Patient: sex M, age 32
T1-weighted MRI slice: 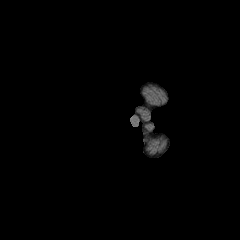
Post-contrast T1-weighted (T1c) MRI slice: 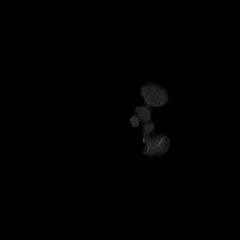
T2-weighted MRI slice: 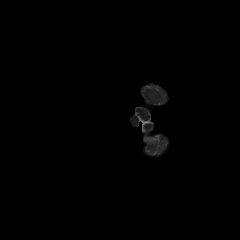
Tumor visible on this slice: no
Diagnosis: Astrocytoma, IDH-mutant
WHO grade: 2